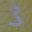
Label: 3